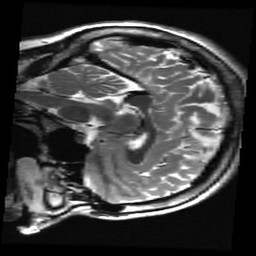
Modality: T2w
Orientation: sagittal
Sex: female
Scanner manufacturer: ge
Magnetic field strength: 3 T
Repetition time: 5 s
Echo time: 0.1017 s